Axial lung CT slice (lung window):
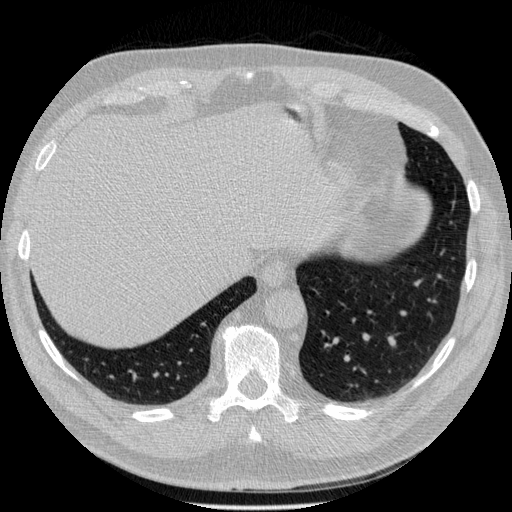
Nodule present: no